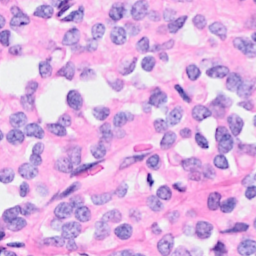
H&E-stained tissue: Breast